Question: When foursquare works with Open Graph after a user has performed a checkin on their application (and assuming said user is linked to Facebook), foursquare posts to Open Graph a sample of this checkin data. What's interesting is that they do not have a standard map. Their map has a pin point on it in which an annotation embeds a custom image. It looks a little something like this:

I'm curious how this is done? I can get a regular map to show up with a pin point or a simple image view, but I can't get this custom annotation embedded within a map view.
From what I can tell, there is nothing in the documentation which shows how to further customize the Map layout or add any additional meta data to a GeoPoint object in order to get this additional functionality.
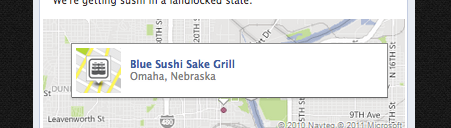
Answer: It's currently only in use by Foursquare - effectively it's a test right now.
There are plans to open it up more widely but there's nothing to announce right now - it'll be announced on the blog when opened up further - <URL>